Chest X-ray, AP view. Patient: 19 years old, sex F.
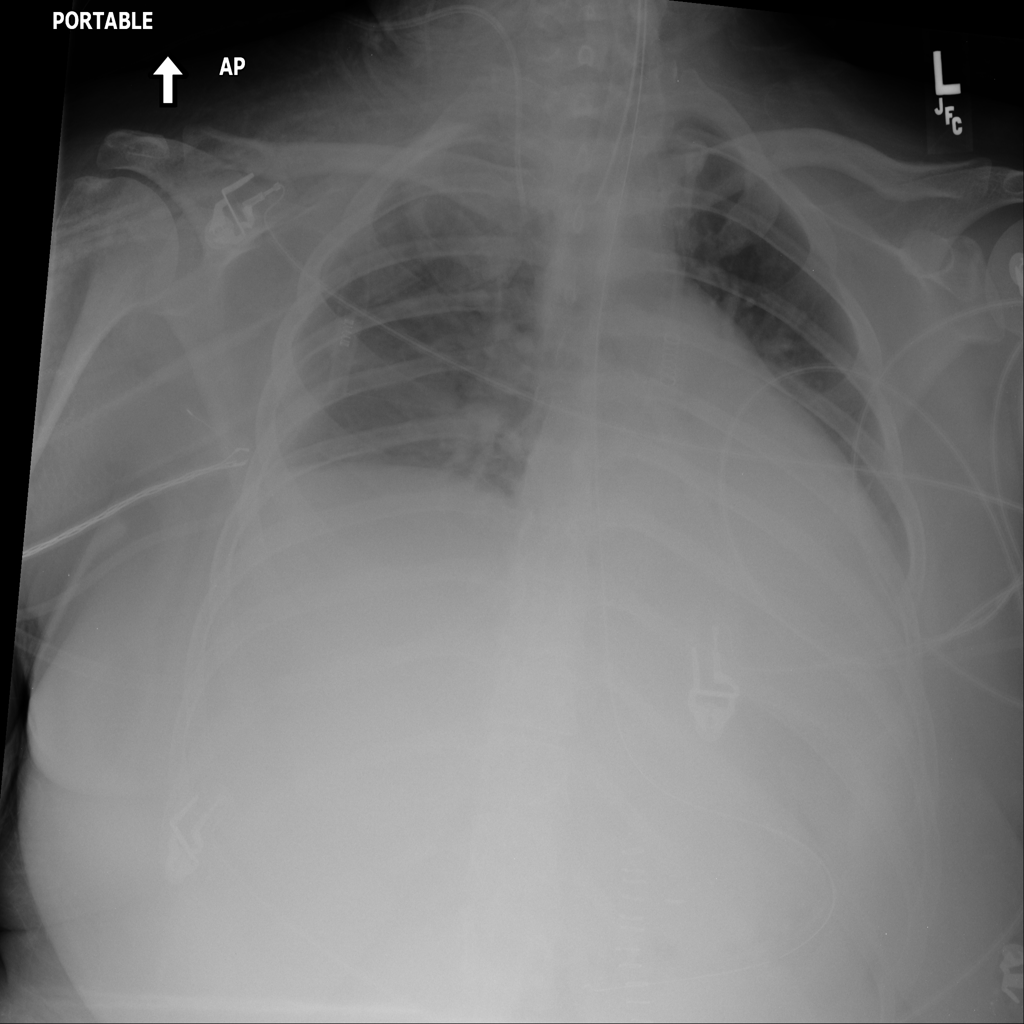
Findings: No Finding